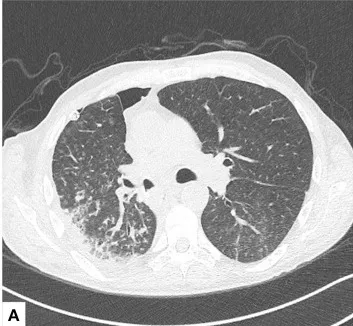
Postoperative CT scan. Axial.
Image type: radiology (ct)